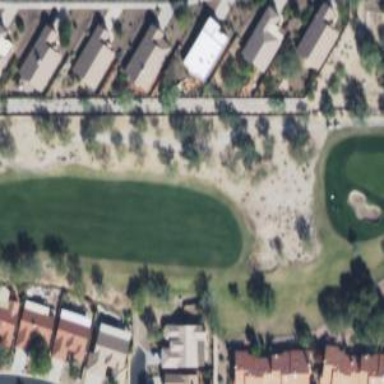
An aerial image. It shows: Rough area on grassy golf course.